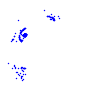
Particle: kaon